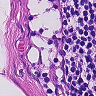
Metastatic tissue present: no